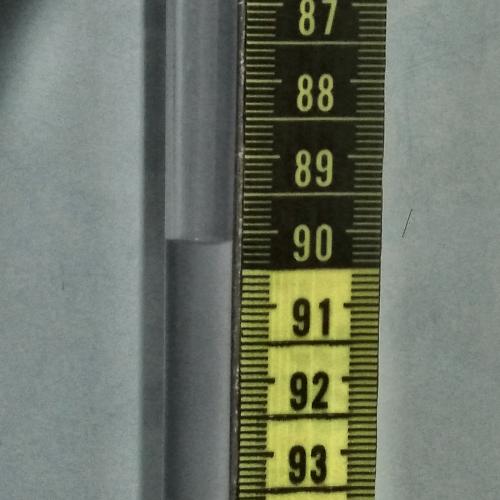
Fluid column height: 90.1 cm